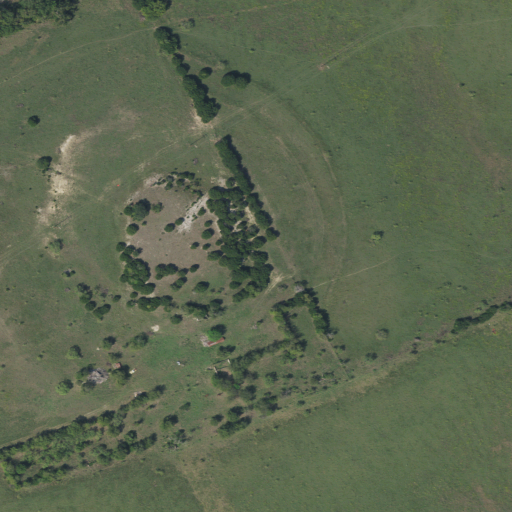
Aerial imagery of mountain in Texas named Dunlap Hill containing grassland and open development